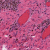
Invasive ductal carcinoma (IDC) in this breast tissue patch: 0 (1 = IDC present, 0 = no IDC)